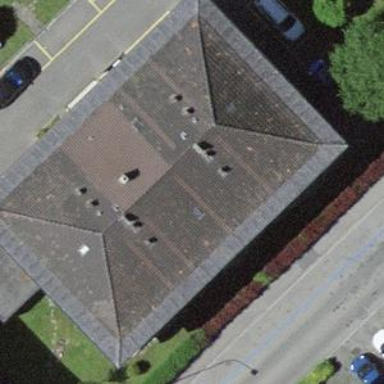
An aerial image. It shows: Hipped roof on apartment building.